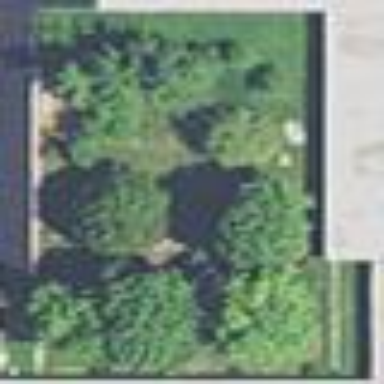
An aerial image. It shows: Courtyard that is man-made.